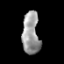
Tissue: prostate
Cell type: T cells
Senescence score: 0.3357
Nuclear area (px): 709
Mean DAPI intensity: 155.504